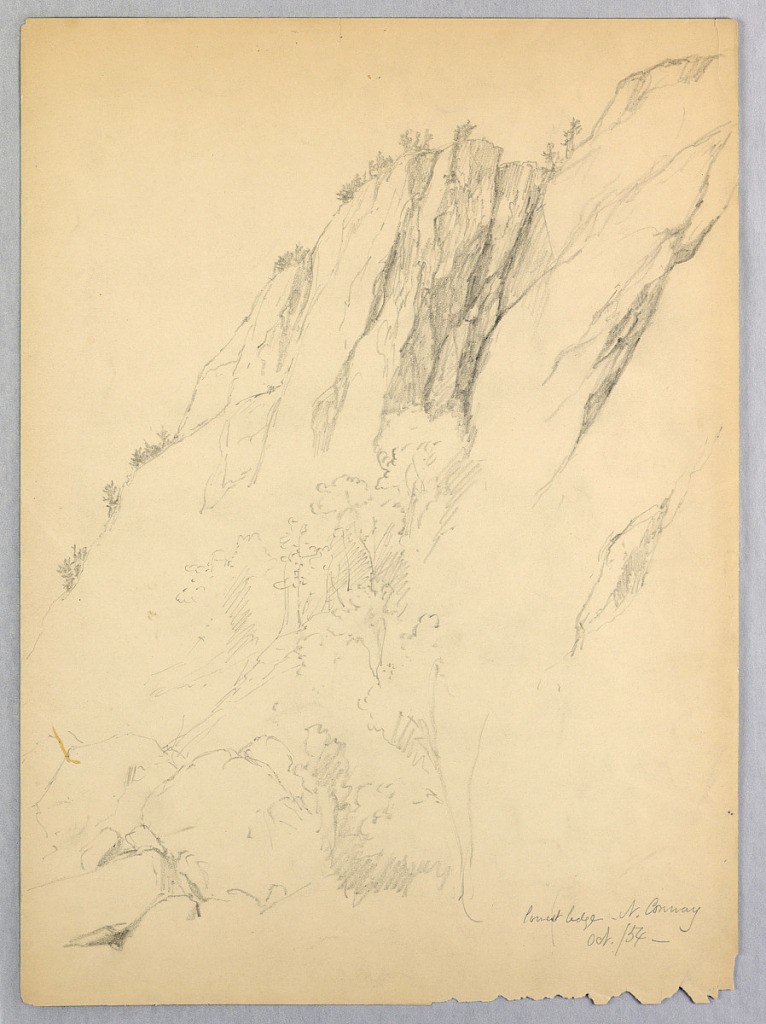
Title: Lowest Ledge, North Conway, New Hampshire
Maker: Daniel Huntington, American, 1816–1906
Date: October 1854
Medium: Graphite on paper
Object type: Drawing
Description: High rock cliffs, upper right. Trees and boulders, below in foreground.